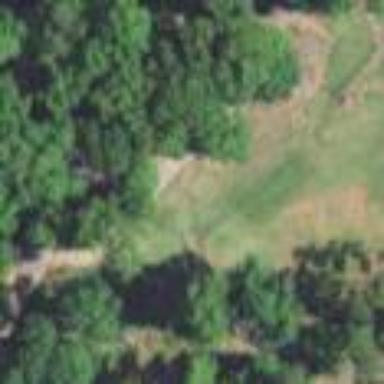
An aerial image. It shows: Area of rough grass used for golf.